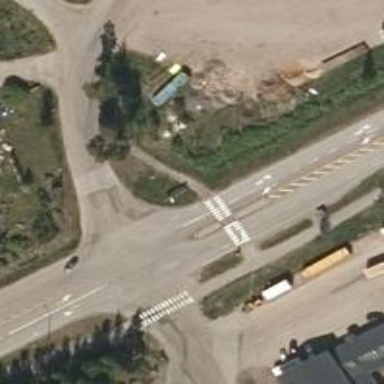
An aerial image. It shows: Asphalt cycleway.